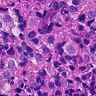
Metastatic tissue present: yes